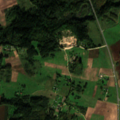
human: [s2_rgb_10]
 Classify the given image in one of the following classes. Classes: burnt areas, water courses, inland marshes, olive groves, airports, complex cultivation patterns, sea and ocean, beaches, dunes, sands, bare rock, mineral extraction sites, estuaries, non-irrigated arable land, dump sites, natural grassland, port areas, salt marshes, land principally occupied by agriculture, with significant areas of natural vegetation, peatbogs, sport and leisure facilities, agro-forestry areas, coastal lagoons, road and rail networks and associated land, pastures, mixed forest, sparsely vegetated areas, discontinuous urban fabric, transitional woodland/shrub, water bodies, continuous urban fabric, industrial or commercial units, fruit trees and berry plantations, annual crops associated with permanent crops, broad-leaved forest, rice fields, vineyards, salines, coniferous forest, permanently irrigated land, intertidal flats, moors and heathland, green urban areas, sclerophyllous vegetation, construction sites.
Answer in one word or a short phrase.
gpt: non-irrigated arable land, complex cultivation patterns, land principally occupied by agriculture, with significant areas of natural vegetation, coniferous forest, mixed forest